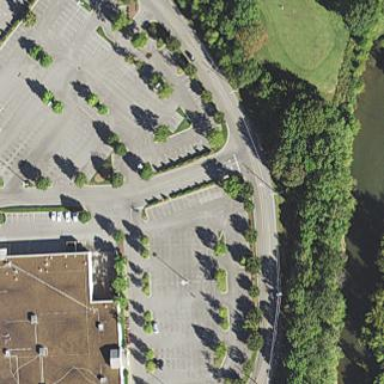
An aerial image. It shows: Parking area.